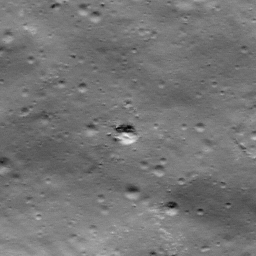
Pit: Rutherfurd 1a
Host crater: Rutherfurd
Host type: impact_melt
Lunar coordinates: latitude -60.779, longitude 348.188